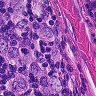
Metastatic tissue present: yes